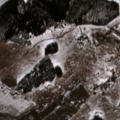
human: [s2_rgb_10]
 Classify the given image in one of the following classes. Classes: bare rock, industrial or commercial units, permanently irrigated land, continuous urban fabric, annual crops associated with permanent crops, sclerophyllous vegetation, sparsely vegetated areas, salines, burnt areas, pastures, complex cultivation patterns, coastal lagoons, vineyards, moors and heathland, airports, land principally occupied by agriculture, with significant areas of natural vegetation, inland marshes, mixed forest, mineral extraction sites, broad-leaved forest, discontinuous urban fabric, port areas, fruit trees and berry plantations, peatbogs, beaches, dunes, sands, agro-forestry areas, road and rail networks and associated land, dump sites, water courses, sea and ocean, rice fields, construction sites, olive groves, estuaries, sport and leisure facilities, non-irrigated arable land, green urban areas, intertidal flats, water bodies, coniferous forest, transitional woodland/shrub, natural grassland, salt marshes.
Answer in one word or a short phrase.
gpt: non-irrigated arable land, complex cultivation patterns, mixed forest, transitional woodland/shrub